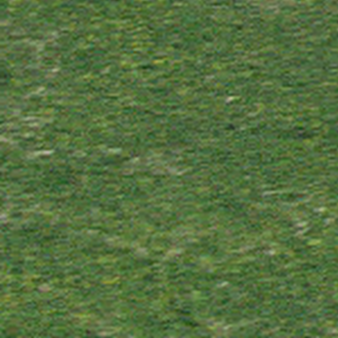
Label: other